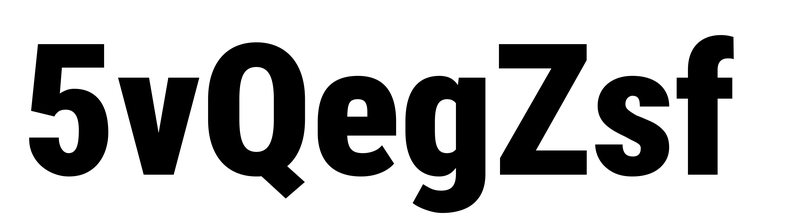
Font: Roboto_Condensed_Black